Question: Searched tons of sites and even stackoverflow but have not found a solution to this problem. Looks like lot of people have encountered this problem but its seems a unified solution is missing that encompasses all the aspect. Have already spent 1.5 days on it.
I see the method is getting invoked but somewhere '@ResponseBody' is not getting translated properly. Can someone take a look and let me know what the problem is. I have Uploaded the code on github. <URL>
'''
@RequestMapping(value = "/find_user", method = RequestMethod.GET)
public @ResponseBody List<String> findUser(@RequestParam("term") String name) {
log.info("Search string for user name: " + name);
List<String> users = new ArrayList<String>();
users.add("Sam");
users.add("Dan");
return users;
}
'''
Browser screen shot below with 406 response

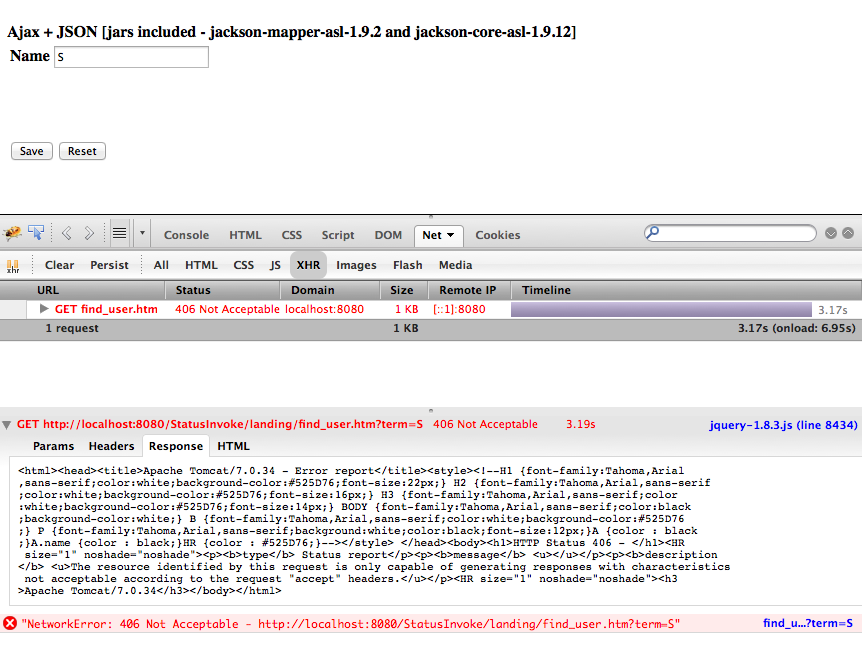
Answer: God, it almost kills me. I tried whatever I can, still stuck there. But finally I figured it out. The reason is Spring, download Spring 3.1.1 and replace all the jars with 3.1.1jars, and it works. All your config is good.